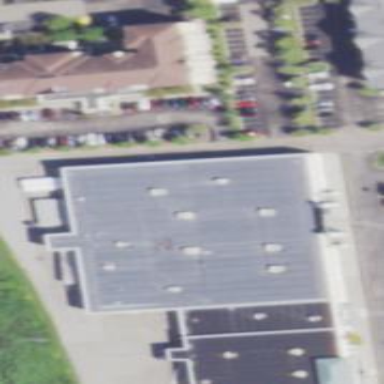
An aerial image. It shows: Building.